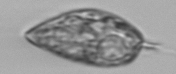
Label: Prorocentrum_micans